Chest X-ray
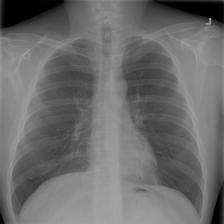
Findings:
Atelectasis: negative
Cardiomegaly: negative
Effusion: negative
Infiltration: negative
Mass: negative
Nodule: negative
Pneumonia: negative
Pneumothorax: negative
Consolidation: negative
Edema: negative
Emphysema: negative
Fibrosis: negative
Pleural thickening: negative
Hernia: negative